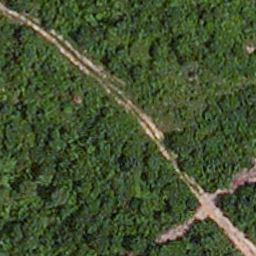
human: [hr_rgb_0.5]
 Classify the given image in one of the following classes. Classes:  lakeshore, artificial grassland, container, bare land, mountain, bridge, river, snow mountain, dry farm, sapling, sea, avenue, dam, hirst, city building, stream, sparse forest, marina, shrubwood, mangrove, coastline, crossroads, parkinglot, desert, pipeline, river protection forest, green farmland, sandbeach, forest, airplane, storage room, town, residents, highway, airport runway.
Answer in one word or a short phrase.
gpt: avenue